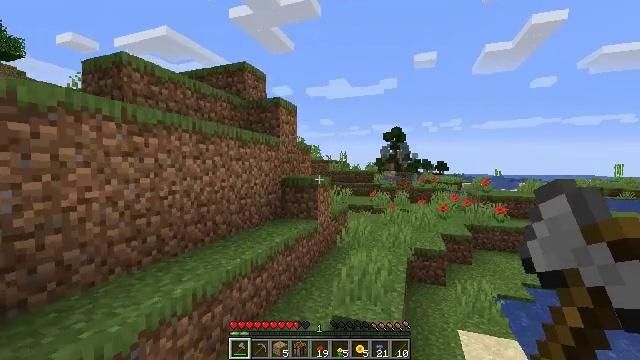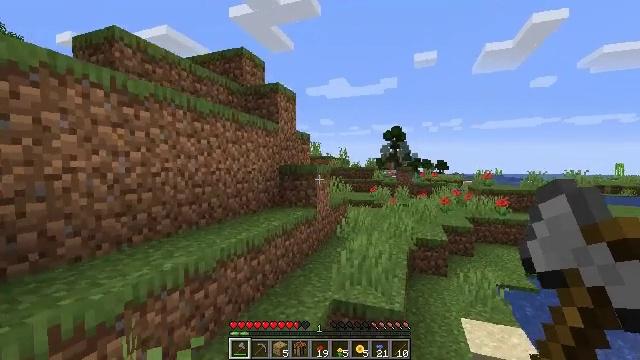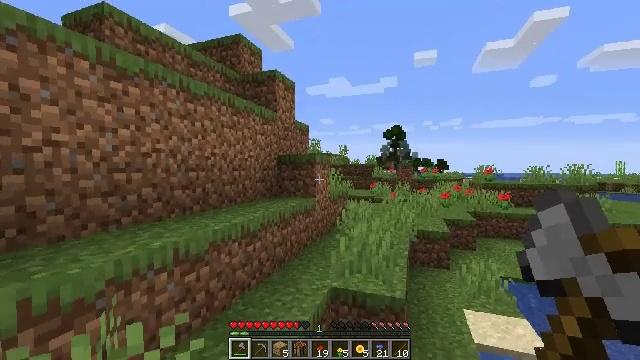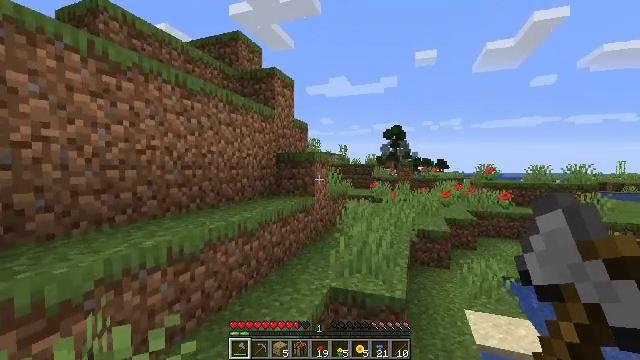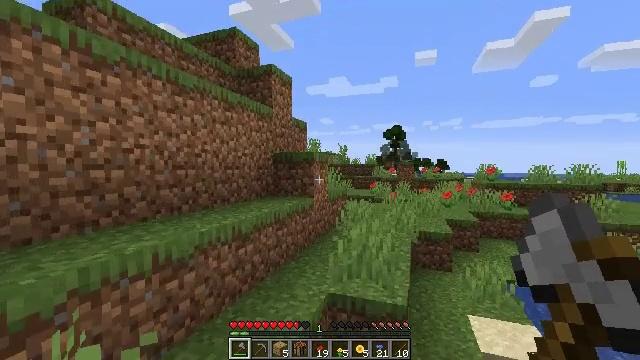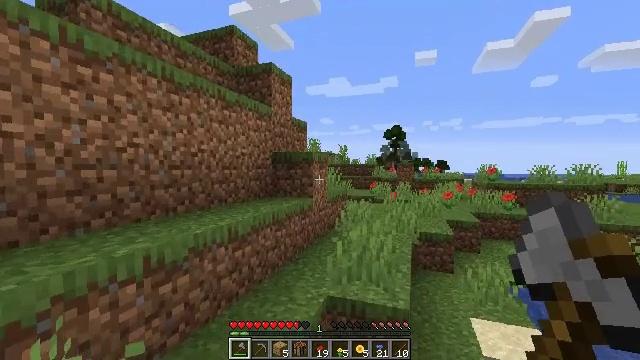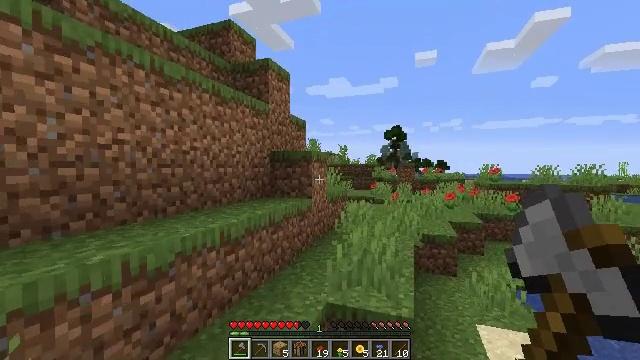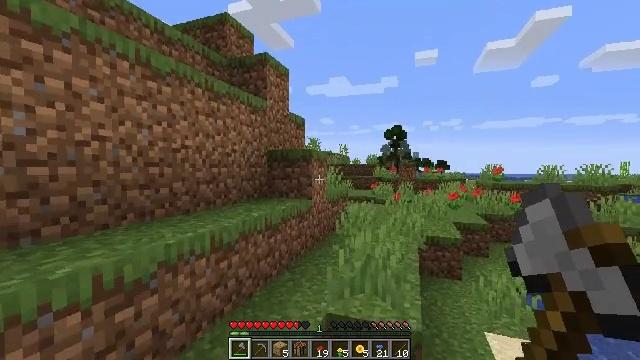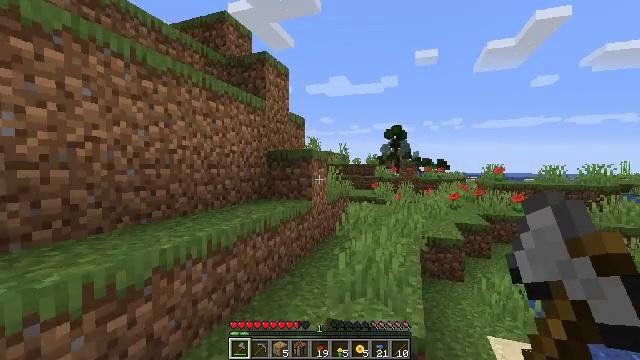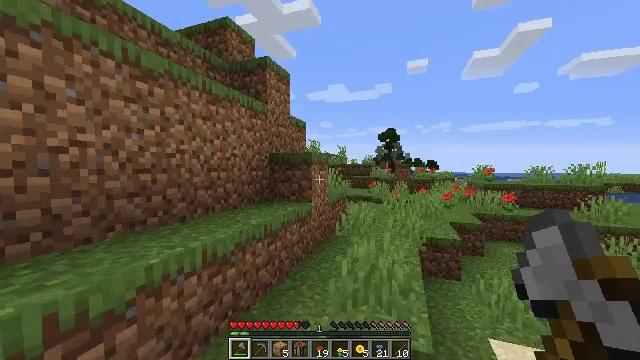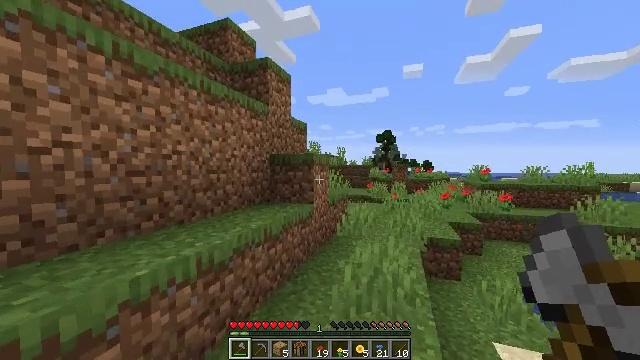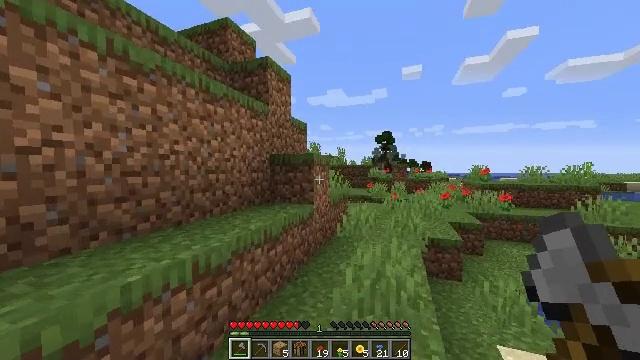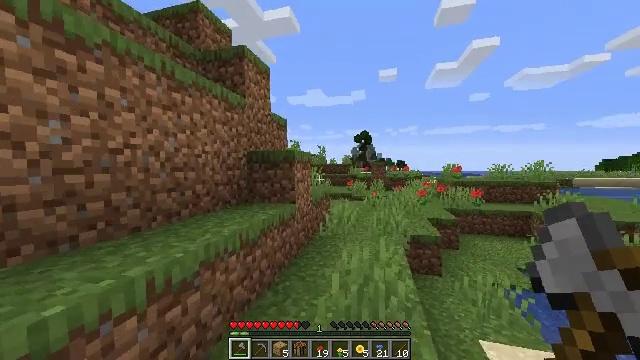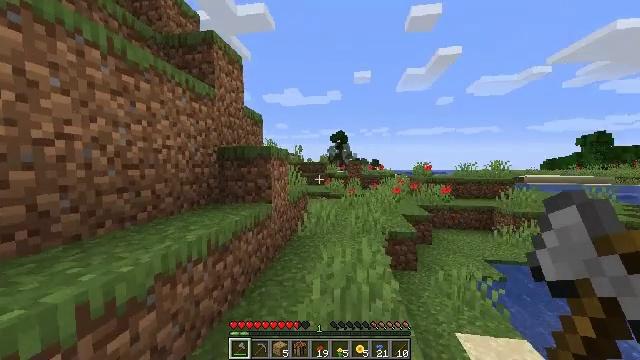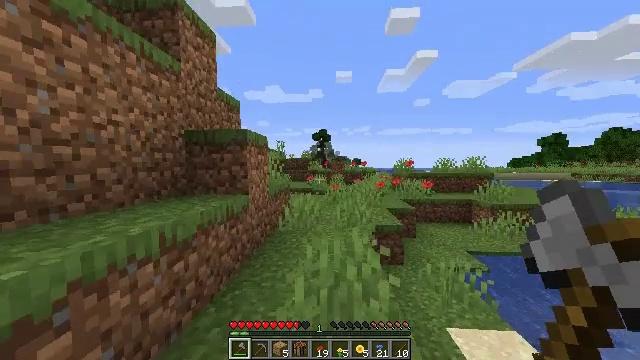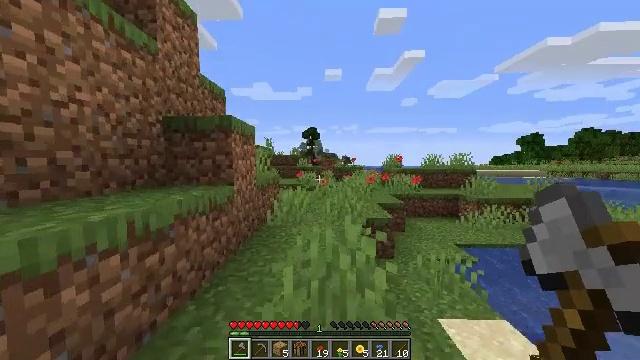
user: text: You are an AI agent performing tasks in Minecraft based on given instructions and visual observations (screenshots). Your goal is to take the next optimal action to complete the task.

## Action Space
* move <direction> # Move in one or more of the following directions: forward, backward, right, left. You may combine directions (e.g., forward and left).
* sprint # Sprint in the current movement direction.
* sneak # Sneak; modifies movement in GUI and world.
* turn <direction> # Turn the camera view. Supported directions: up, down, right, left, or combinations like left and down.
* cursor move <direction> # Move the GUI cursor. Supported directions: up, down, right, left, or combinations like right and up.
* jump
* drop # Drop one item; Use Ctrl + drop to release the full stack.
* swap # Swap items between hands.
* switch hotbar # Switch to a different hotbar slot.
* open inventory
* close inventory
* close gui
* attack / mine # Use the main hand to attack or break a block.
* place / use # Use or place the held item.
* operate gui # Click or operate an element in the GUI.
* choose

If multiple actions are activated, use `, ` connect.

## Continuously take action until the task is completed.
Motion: motion action
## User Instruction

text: Break the sugar cane.
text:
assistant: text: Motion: no_op
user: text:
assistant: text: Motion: no_op
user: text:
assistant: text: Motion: no_op
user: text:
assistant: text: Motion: move forward
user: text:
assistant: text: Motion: move forward
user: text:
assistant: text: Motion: move forward
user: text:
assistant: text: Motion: no_op
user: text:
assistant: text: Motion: move forward
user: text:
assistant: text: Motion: move forward
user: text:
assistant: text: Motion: move forward
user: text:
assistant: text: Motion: move forward
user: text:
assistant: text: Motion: move forward, turn right
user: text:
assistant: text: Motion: move forward, turn right
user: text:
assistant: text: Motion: move forward, turn right
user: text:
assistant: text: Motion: move forward, turn right
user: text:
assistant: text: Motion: move forward
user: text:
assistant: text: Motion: move forward, turn right
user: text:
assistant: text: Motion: move forward, turn right
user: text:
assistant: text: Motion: move forward, turn right
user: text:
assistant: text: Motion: move forward
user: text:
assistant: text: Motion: move forward
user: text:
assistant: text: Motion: move forward
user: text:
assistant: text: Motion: move forward
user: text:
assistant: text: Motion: move forward, jump
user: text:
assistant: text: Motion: move forward, jump
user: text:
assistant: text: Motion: move forward, jump
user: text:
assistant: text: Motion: move forward, jump
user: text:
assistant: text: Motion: move forward
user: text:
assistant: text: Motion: move forward
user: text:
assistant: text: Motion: no_op